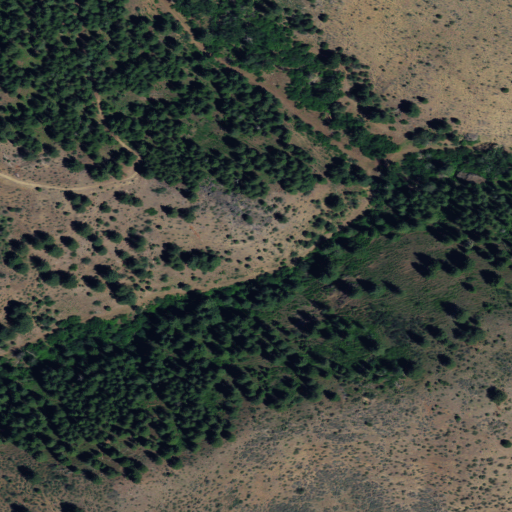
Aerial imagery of valley in Idaho named Badger Gulch containing evergreen forest, shrub, and grassland